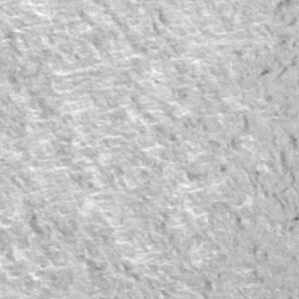
Label: frost